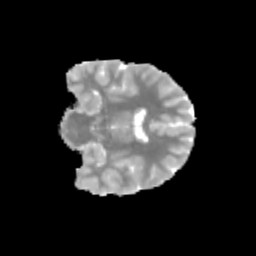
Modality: MD
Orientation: coronal
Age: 10
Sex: male
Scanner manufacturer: siemens
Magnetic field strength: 3 T
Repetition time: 3.8 s
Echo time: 0.07 s